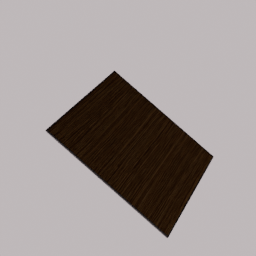
Label: decoration